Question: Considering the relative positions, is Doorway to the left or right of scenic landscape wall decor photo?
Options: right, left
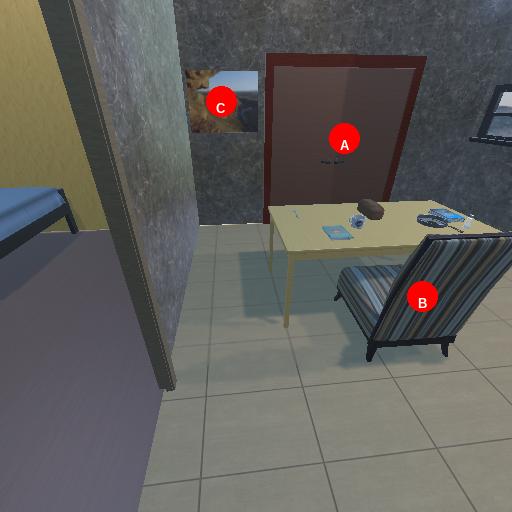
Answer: right